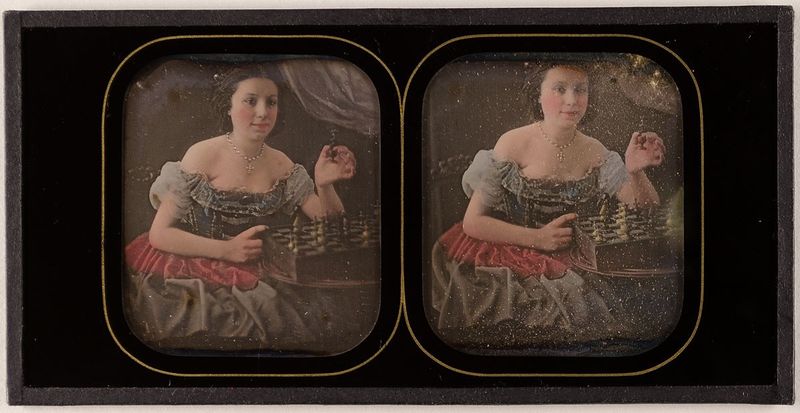
Titel: Dame mit Schachspiel
Standort: Hamburg
Institution: Museum für Kunst und Gewerbe Hamburg
Schlagwörter: frau, bild, gesten, portrait, figur, fotografie, photographie, handkoloriert, daguerreotypie, atelierfotografie, stereofotografie, studiofotografie, atelierphotographie, stereophotographie, bildwerke, angewandte und bildende kunst, hessische systematik, porträt, armhaltungen, hüftbild, handkolorierung, stereoskopische, stereoskopisches, schachfigur